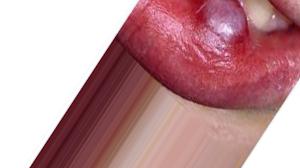
Condition: Mouth Ulcer